Question: I have added a UIView to a UIViewController using storyboards (See Image Below)
The problem is I cannot access anything from the UIView. I believe the issue is because when I init the class which UIView uses, I am creating a new instance of VASettingsView rather than using the one which has been added to the UIView frame using storyboards:

VARendererViewController.m
'''
-(void)viewDidLoad{
...
// Initalise settings subview
self.settingsInit = [[VASettingsView alloc] init];
self.settingsInit.delegate = self;
....
}
-(void)update{
int test = [[self settingsInit] getTest];
NSLog(@"%d", test);
}
'''
Returns 0, Should return '12345'
Any suggestions?
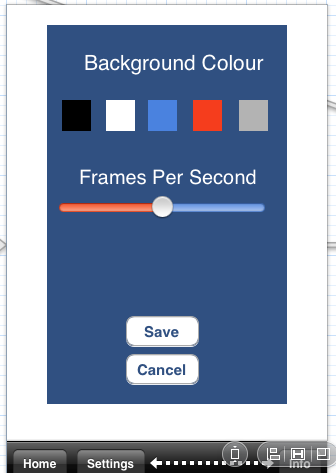
Answer: You are correct that you should not need to create a new 'VASettingsView' in '-viewDidLoad'. Is 'settingsInit' declared as an 'IBOutlet'? You should be able to make a connection from the 'VASettingsView' in Interface Builder to the outlet in your view controller.
'-viewDidLoad' is the method that is called after your nib is loaded; at that point all of the 'IBOutlets' that were connected in your nib will be available for you to use. It is not necessary to create and set those properties.